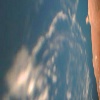
Label: water